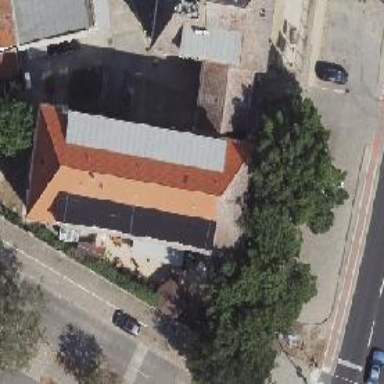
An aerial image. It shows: Restaurant and guest house combined in one location.